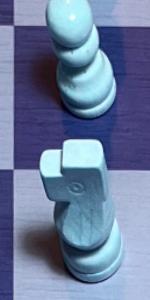
Label: Knight_White